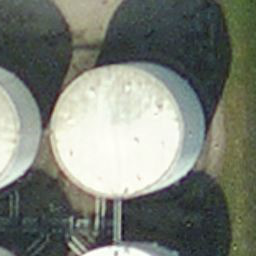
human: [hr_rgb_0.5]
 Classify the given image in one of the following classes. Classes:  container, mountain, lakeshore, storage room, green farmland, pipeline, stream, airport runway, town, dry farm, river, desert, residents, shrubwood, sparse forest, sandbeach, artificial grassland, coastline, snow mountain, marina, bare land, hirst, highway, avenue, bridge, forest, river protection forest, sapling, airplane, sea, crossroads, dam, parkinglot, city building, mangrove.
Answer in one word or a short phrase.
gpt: storage room